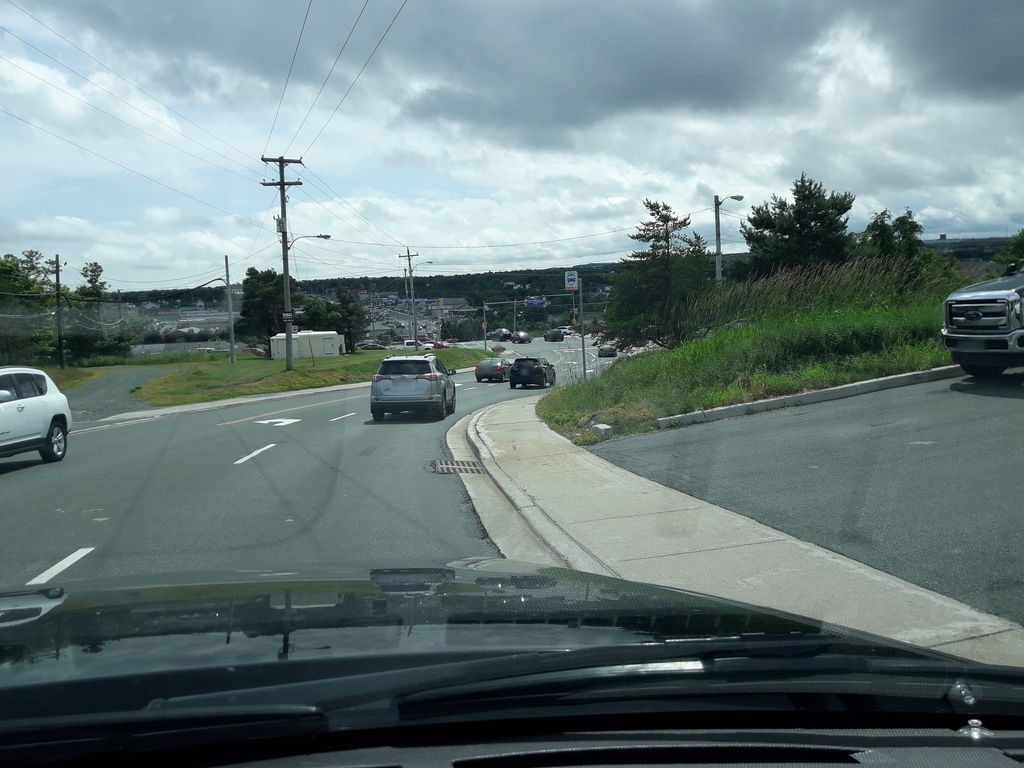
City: st_johns